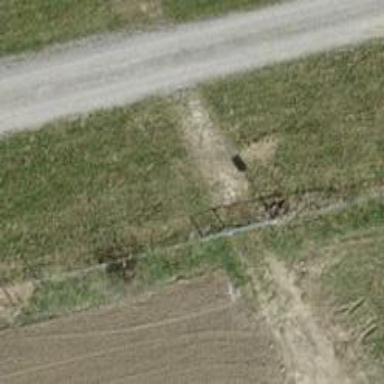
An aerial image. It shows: Fence with chain link type.